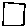
Label: square